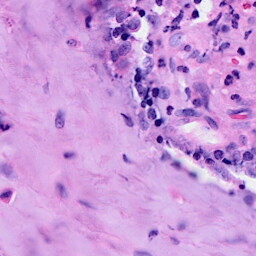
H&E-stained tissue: Breast